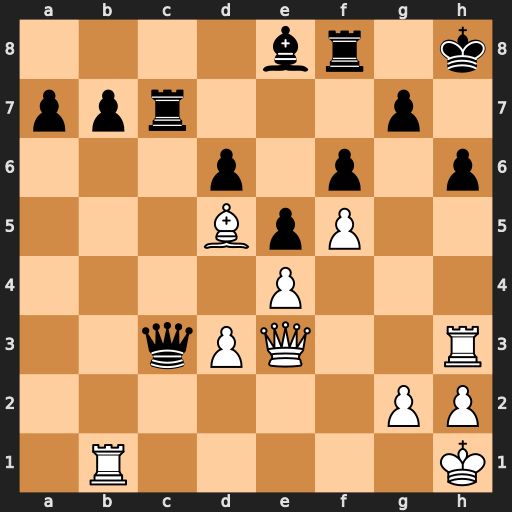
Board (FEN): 4br1k/ppr3p1/3p1p1p/3BpP2/4P3/2qPQ2R/6PP/1R5K
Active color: w
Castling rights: -
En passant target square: -
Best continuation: Rxh6+ gxh6 Qxh6+ Rh7 Qxf8#